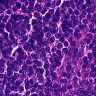
Metastatic tissue present: no